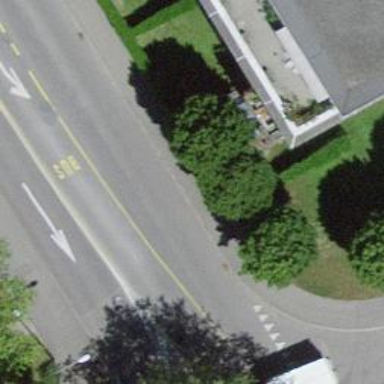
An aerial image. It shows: Hedge acting as barrier.